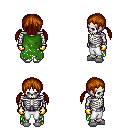
a pixel art fantasy rpg character, male body template, skeleton, green tattered cape, white pants, brunette twin-tailed hairstyle, gold gloves, white slippers, four views (front, back, left, right), 2x2 character sprite sheet, small pixel art, hard edges, no anti-aliasing